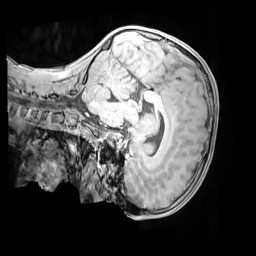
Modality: MP2RAGE
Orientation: sagittal
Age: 9
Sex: male
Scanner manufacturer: siemens
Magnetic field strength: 3 T
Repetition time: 4 s
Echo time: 0.00303 s